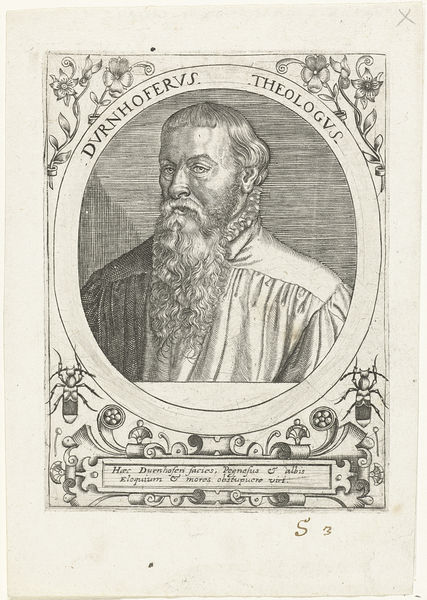
Titel: Portret van Lorenz Dürnhofer (andere titel)
Künstler: Theodor de Bry
Standort: Amsterdam
Institution: Rijksmuseum
Schlagwörter: bart, gesicht, portrait, schrift, papier, barbe, verzierung, kreuz, stich, gravure, dessin, digitalisiert, vieux, theologe, science, théologien, durnhoffer, durnhoferus, theologue, thelogus, durnhovers